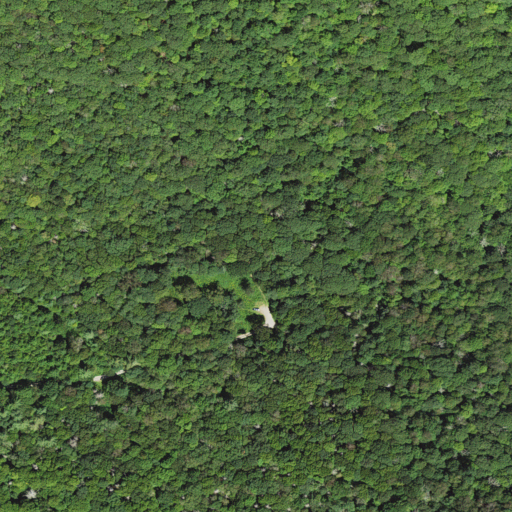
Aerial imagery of gap in North Carolina named Burningtown Gap containing deciduous forest, open development, and mixed forest